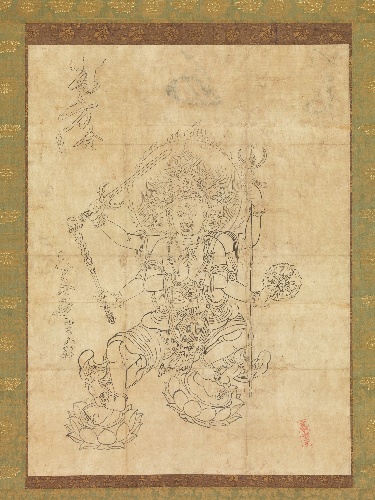
Title: 大威徳明王|Daiitoku Myōō
Date: 12th century
Object type: Hanging scroll
Classification: Paintings
Medium: Hanging scroll; ink on paper
Culture: Japan
Period: Heian period (794–1185)
Dimensions: Image: 28 1/4 x 21 1/8 in. (71.8 x 53.7 cm)
Overall with mounting: 65 1/2 x 26 1/2 in. (166.4 x 67.3 cm)
Overall with knobs: 65 1/2 x 28 1/2 in. (166.4 x 72.4 cm)
Department: Asian Art
Credit line: The Harry G. C. Packard Collection of Asian Art, Gift of Harry G. C. Packard, and Purchase, Fletcher, Rogers, Harris Brisbane Dick, and Louis V. Bell Funds, Joseph Pulitzer Bequest, and The Annenberg Fund Inc. Gift, 1975
Accession year: 1975
Repository: Metropolitan Museum of Art, New York, NY
Tags: Buddhism|Swords|Kings|Men